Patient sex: M
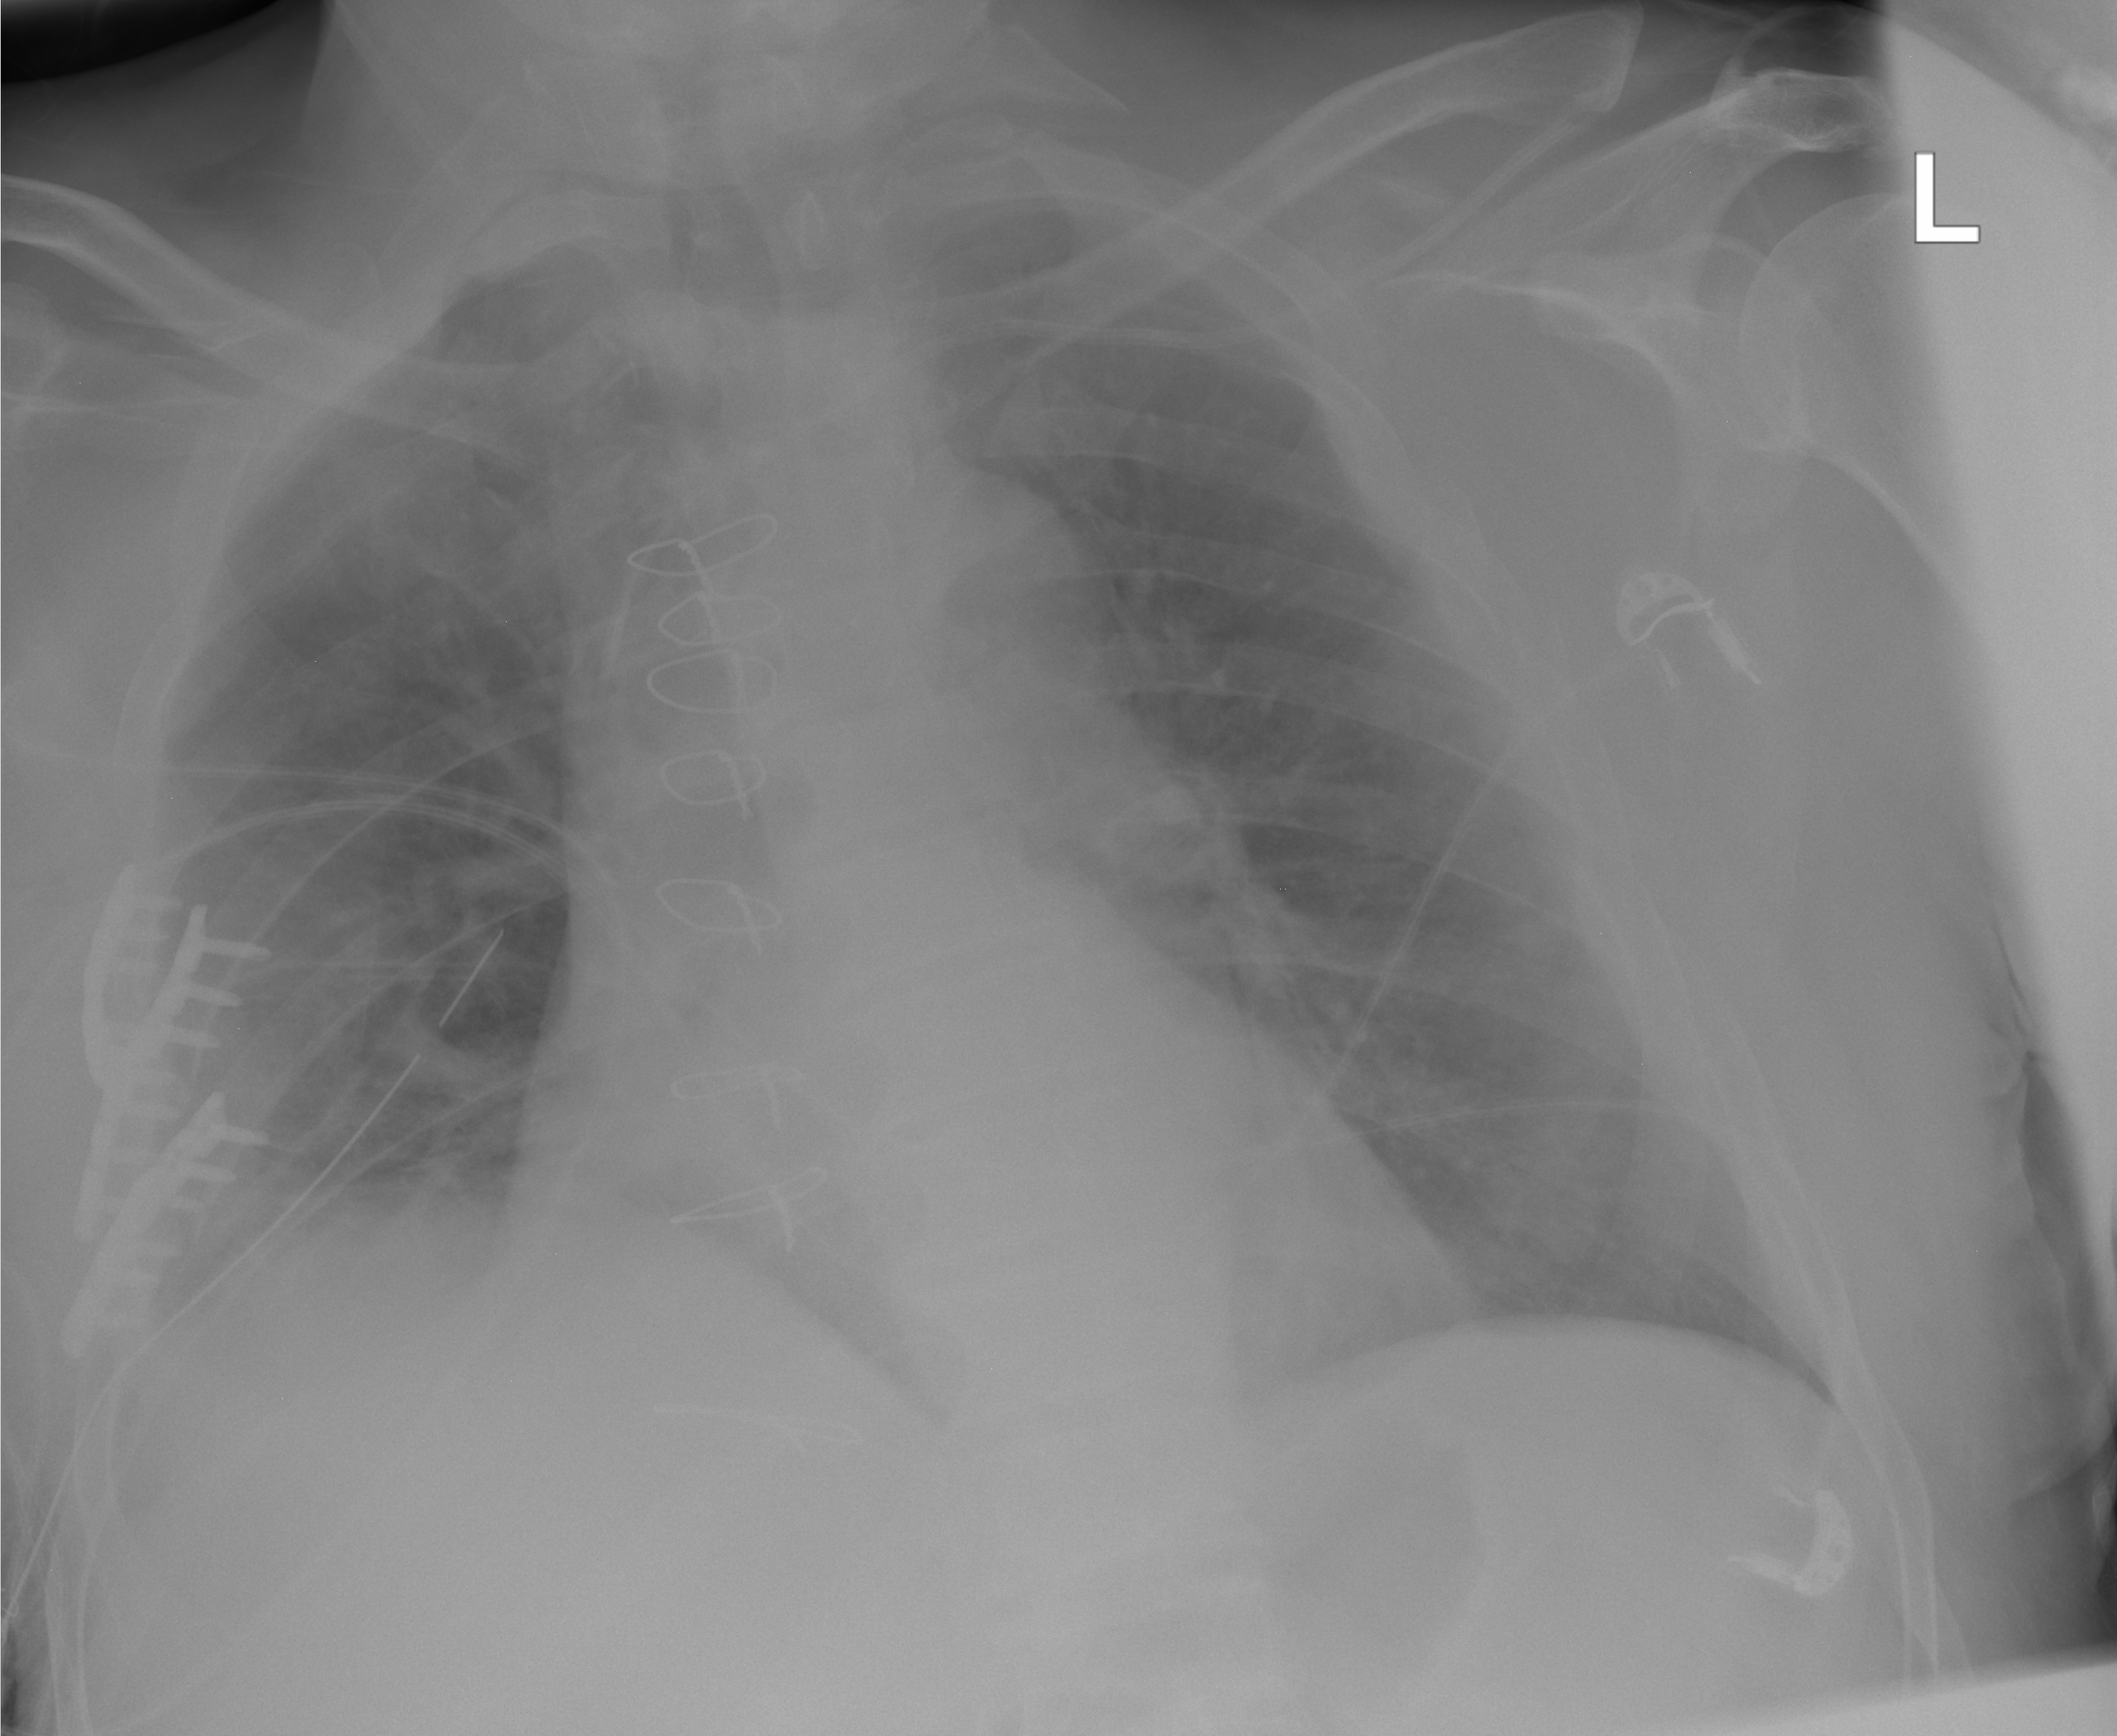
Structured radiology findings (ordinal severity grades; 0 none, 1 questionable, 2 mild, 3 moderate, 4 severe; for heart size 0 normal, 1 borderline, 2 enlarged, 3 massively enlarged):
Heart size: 1
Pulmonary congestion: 2
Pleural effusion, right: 2
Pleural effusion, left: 0
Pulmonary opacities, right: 0
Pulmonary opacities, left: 0
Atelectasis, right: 2
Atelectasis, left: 0